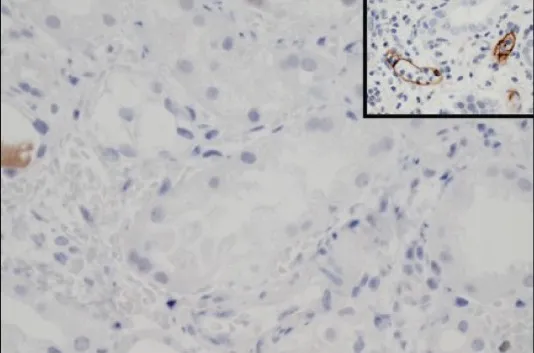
Immunohistochemistry of the hyperacutely rejected allograft. (A) Staining for C4d showing no presence of C4d in the peritubular capillaries. The inset shows a positive control with acute humoral rejection.
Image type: pathology (immunostaining)